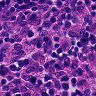
Metastatic tissue present: no